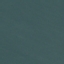
Land use / land cover class: SeaLake